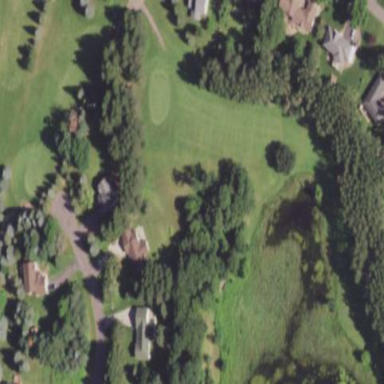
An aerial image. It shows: Grassy area designated for driving range golf.